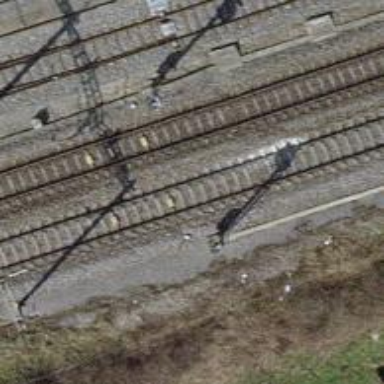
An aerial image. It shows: Railway signal.